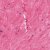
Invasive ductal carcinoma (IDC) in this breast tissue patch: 0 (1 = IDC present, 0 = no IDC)